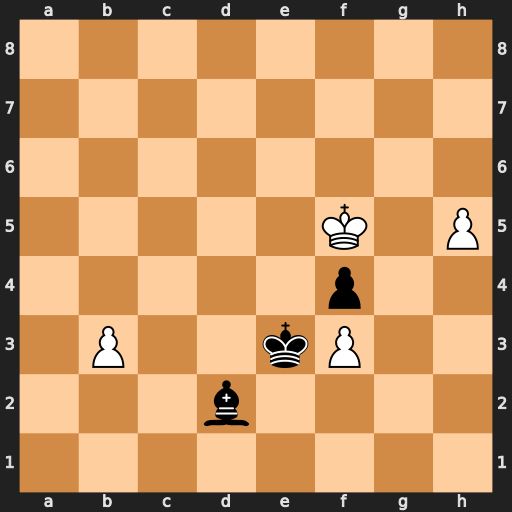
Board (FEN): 8/8/8/5K1P/5p2/1P2kP2/3b4/8
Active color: w
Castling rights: -
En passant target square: -
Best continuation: Kg4 Bc3 h6